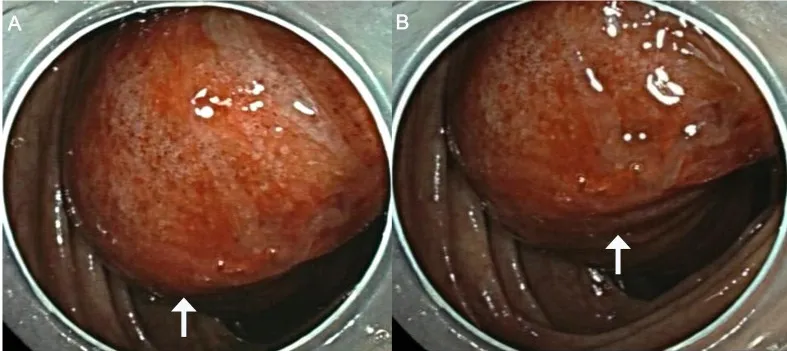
Results of the colonoscopy show a section of the terminal ileum with congestion and edema on the surface collapsing into the ascending colon (the white arrows refer to the terminal ileum collapsing into the ascending colon).
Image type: endoscopy (gi_endoscopy)